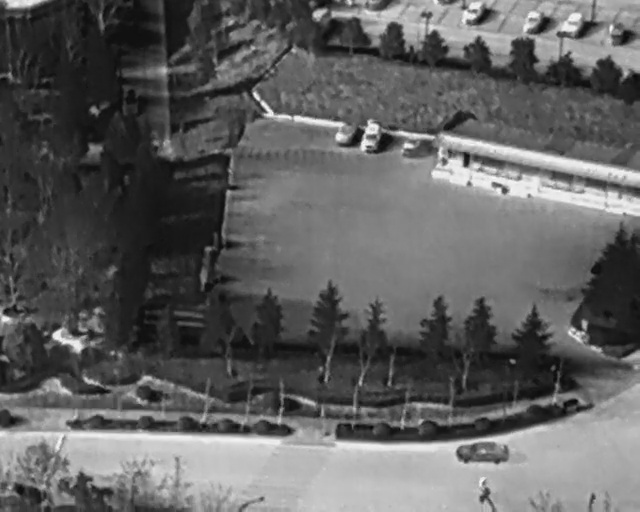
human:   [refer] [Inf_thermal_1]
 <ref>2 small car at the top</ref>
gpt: <box>[[51, 24, 55, 28, 24], [55, 25, 60, 28, 14]]</box>